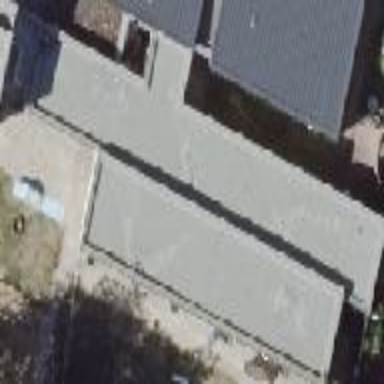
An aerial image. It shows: School building.